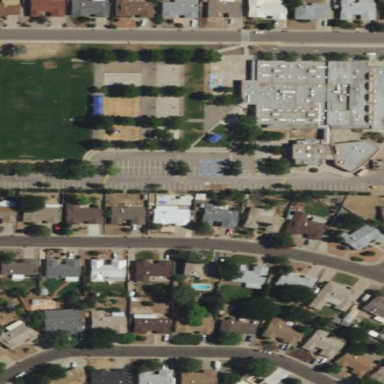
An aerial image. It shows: School.